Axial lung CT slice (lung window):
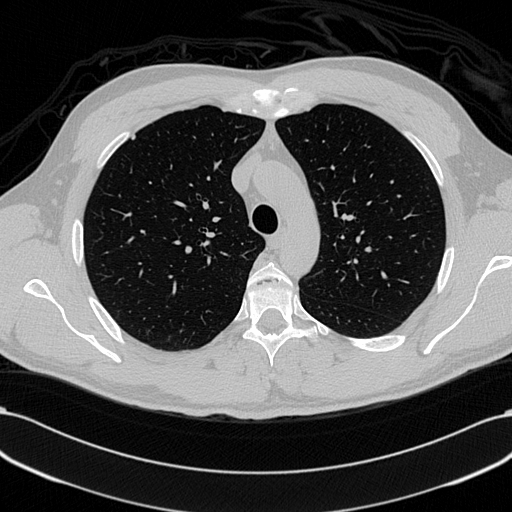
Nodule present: no